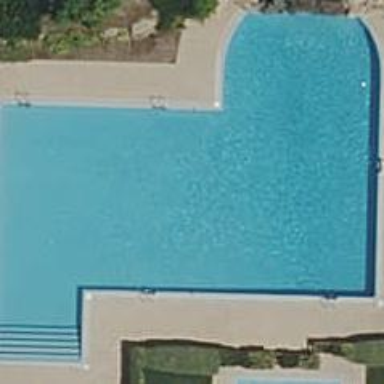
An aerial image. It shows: Swimming pool located in leisure land.